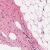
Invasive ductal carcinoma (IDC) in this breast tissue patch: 0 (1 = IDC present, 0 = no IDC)